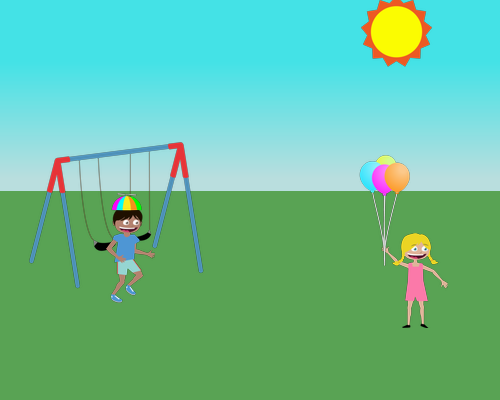
Small swing set on the left side. All characters face right on the screen. Just above the grass is a small boy in the center, smiling and running right with a spinny hat. Beside him is a small girl 1 inch to his right. The girl faces left, smiling with one arm in the air and holding small balloons. A small sun is over the balloons.